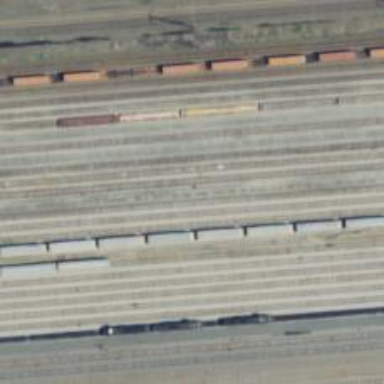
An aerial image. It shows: Railway yard.